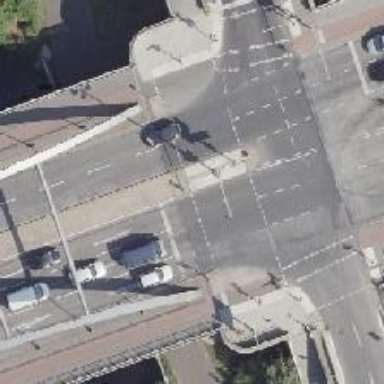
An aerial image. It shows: Secondary road with asphalt surface. It has lane markings and is dual carriageway.